Aerial crown-view tile of a tropical tree (Barro Colorado Island, Panama), acquired 20240918:
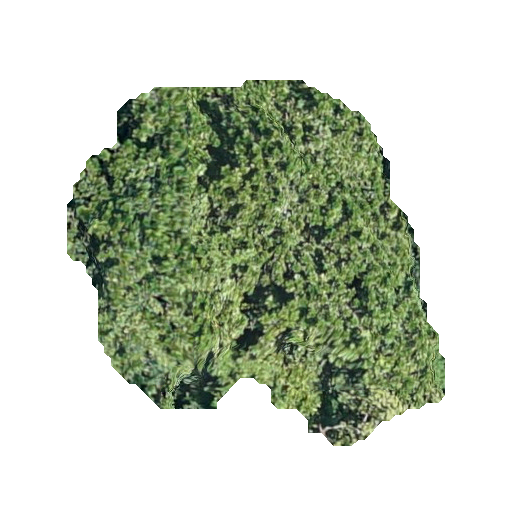
Species: Anacardium excelsum
GBIF accepted scientific name: Anacardium excelsum
Crown area: 154.644 m²